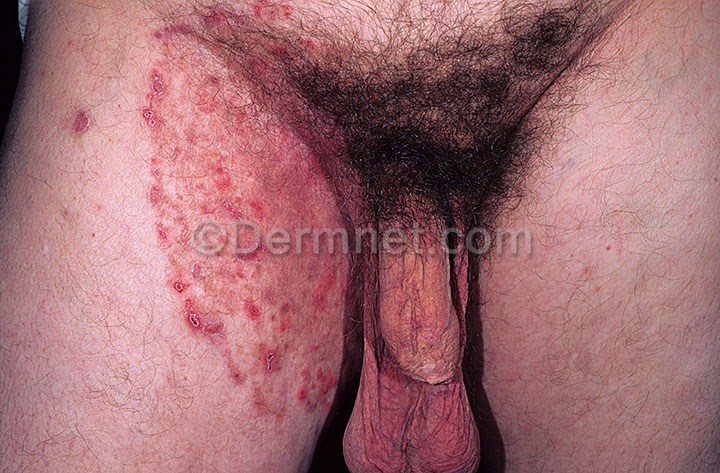
Disease: Tinea Ringworm Candidiasis and other Fungal Infections